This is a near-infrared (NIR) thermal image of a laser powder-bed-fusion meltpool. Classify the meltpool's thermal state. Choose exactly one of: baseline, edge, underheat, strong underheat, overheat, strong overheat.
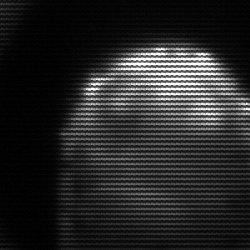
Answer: edge